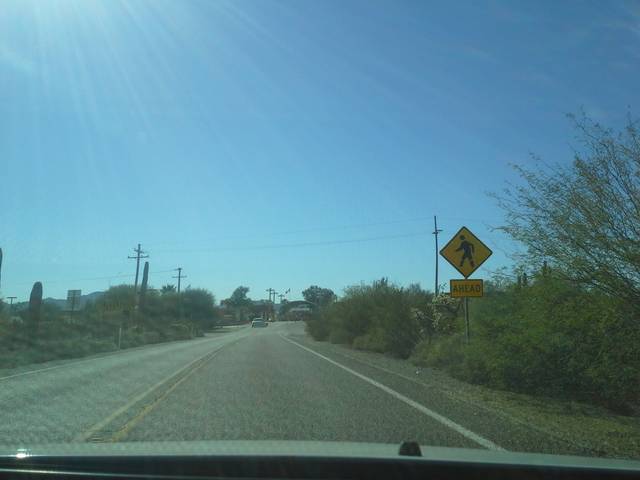
Region: Mexico
Coordinates: 31.882, -112.816